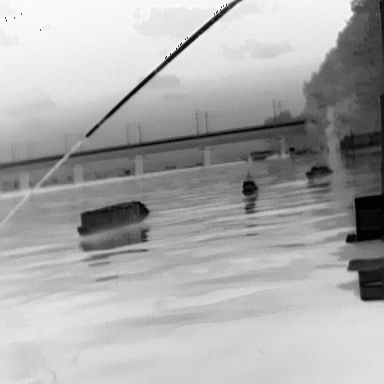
There are two warships in the infrared image.